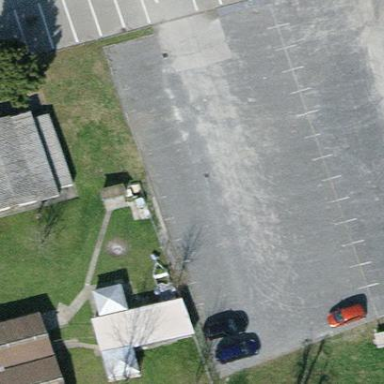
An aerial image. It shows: Parking area with surface.